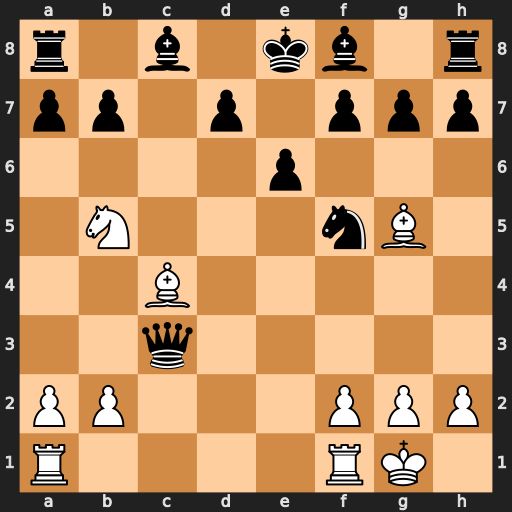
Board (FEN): r1b1kb1r/pp1p1ppp/4p3/1N3nB1/2B5/2q5/PP3PPP/R4RK1
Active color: w
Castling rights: kq
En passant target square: -
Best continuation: Nc7#